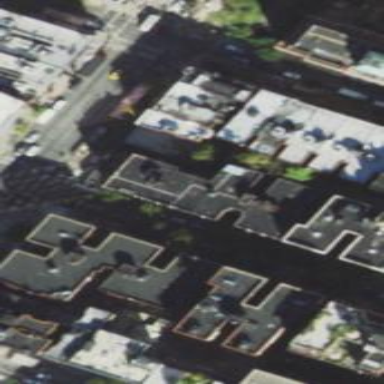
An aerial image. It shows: View of apartment building.